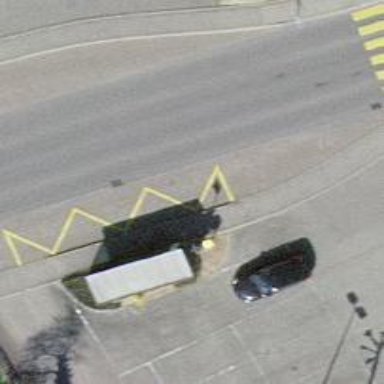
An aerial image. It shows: Bus stop with platform for public transport.